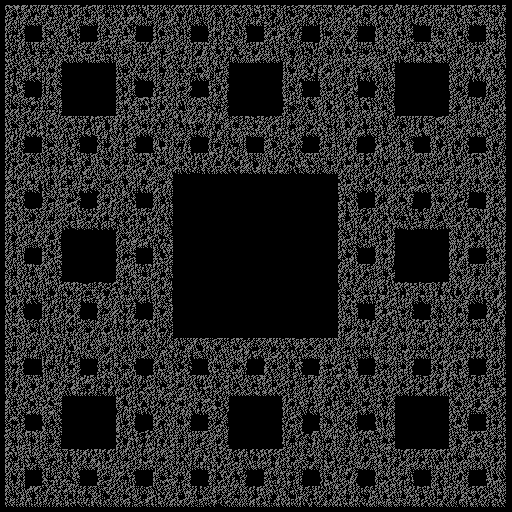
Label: sierpinski_carpet